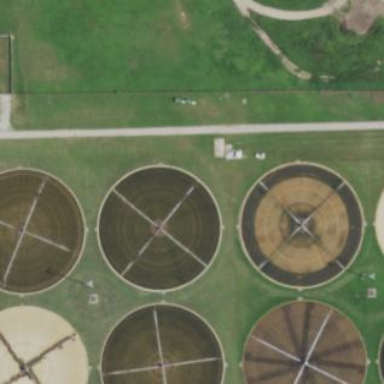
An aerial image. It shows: Basin for wastewater.